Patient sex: M
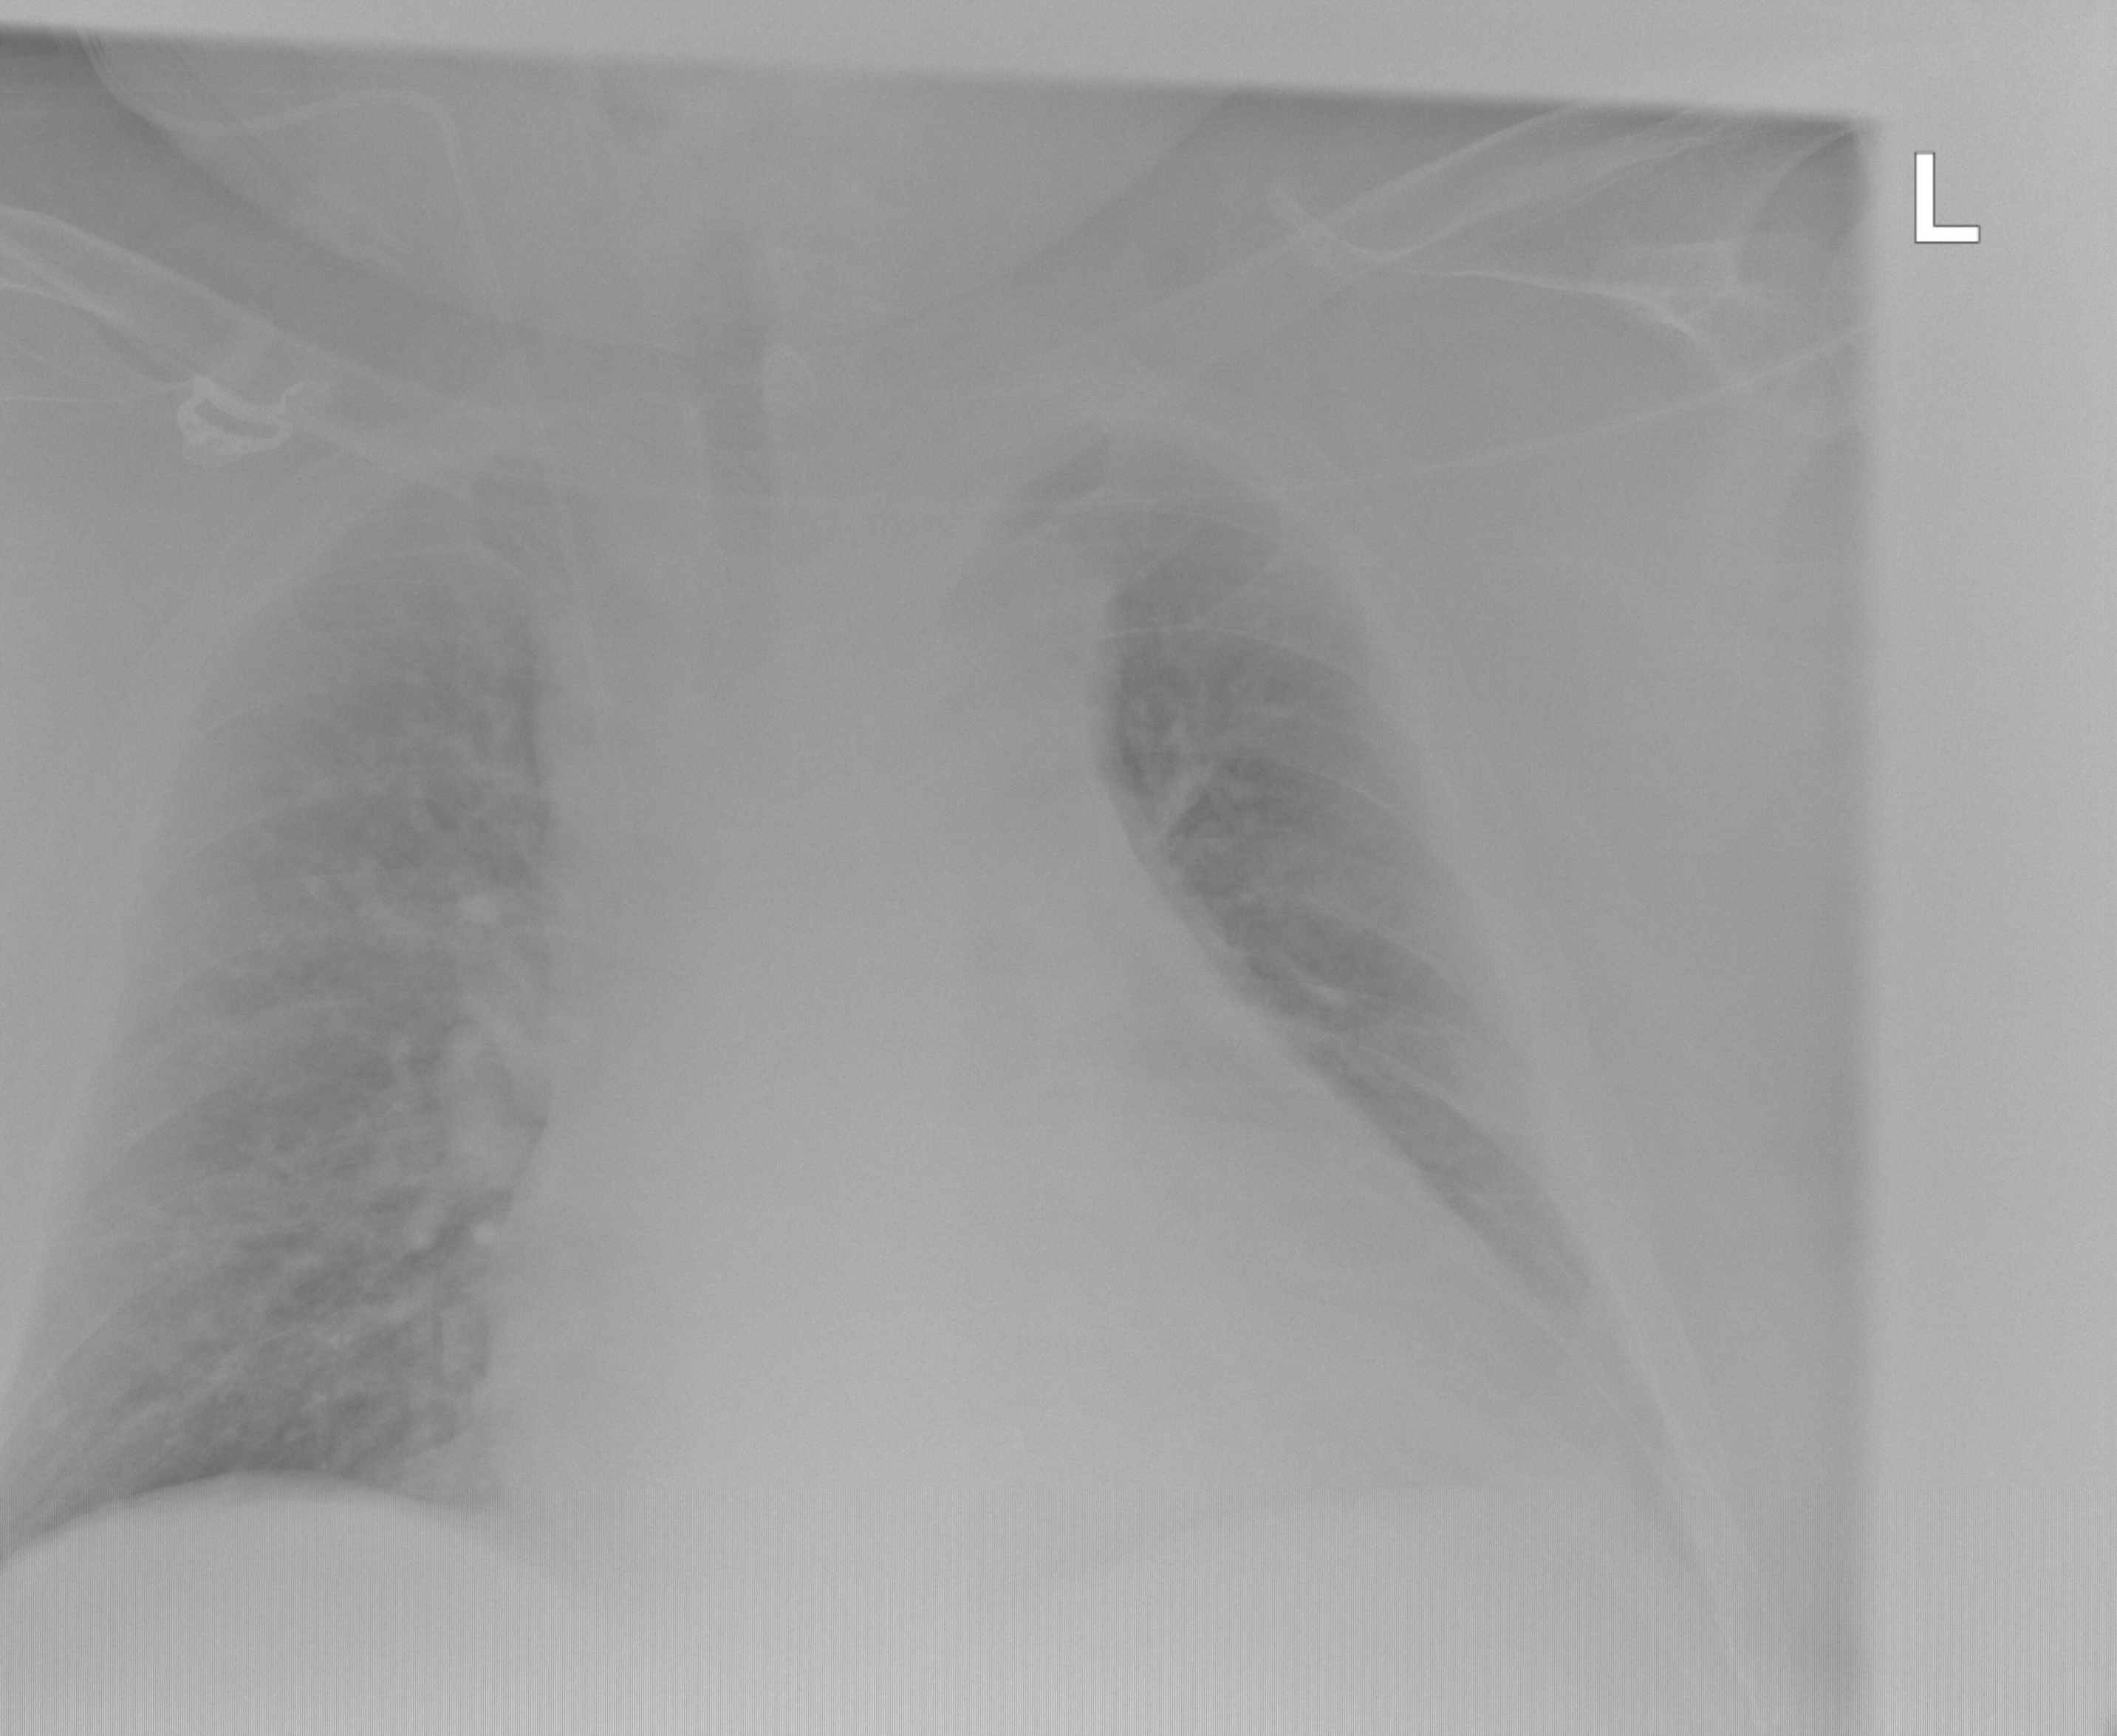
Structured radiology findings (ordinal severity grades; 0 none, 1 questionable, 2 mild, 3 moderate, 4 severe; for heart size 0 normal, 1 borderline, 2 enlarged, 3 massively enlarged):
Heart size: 3
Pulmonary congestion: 2
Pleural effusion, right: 0
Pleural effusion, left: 2
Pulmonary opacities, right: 0
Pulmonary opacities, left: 0
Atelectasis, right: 0
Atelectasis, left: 0